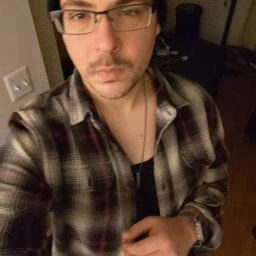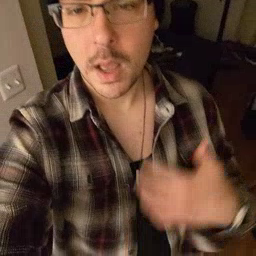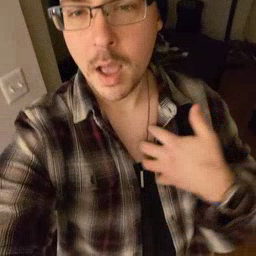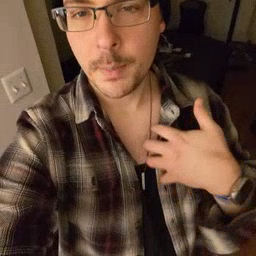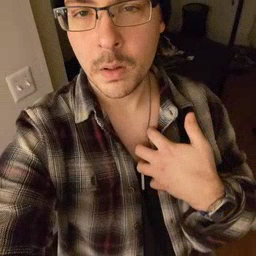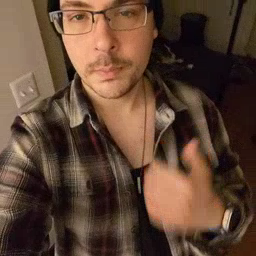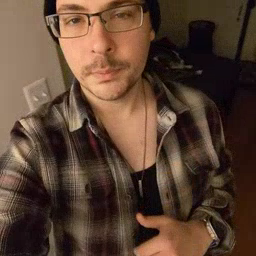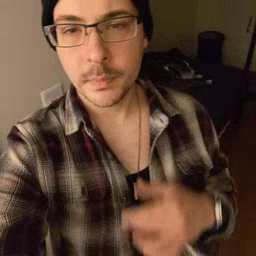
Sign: animal